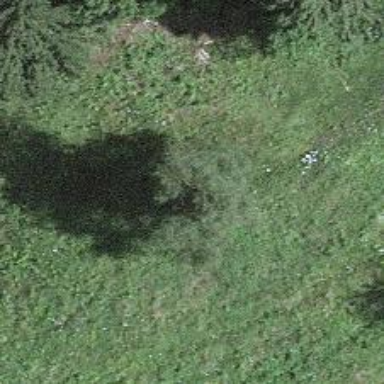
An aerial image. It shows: Beautiful tree in nature.